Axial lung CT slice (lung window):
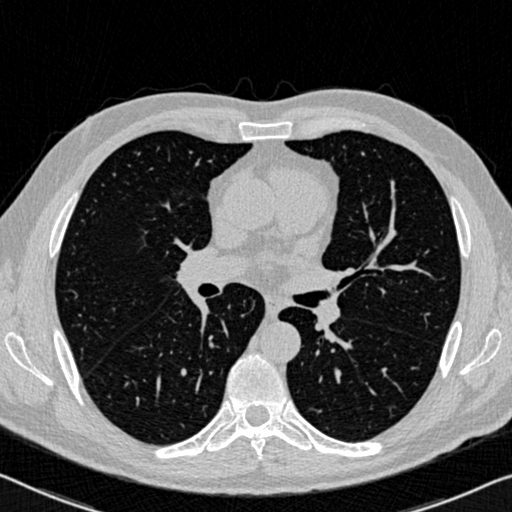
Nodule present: no